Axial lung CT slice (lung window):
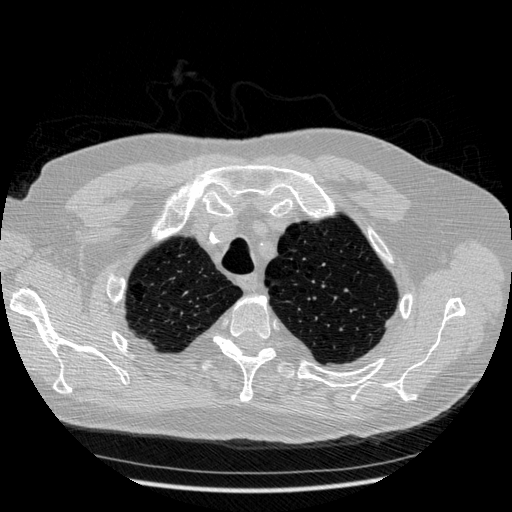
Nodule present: no